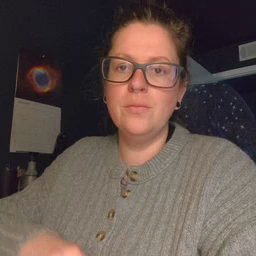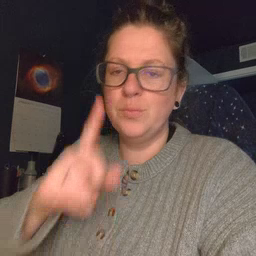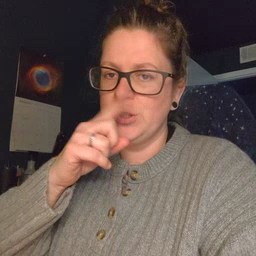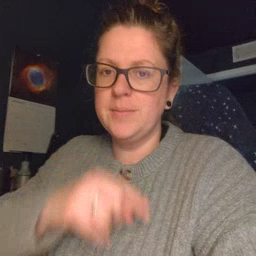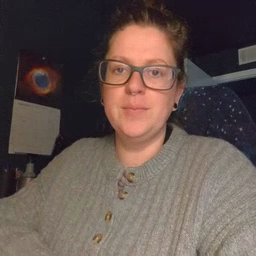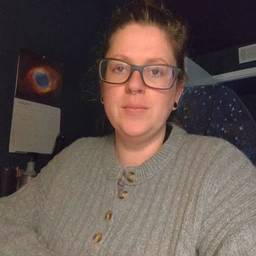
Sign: pretend